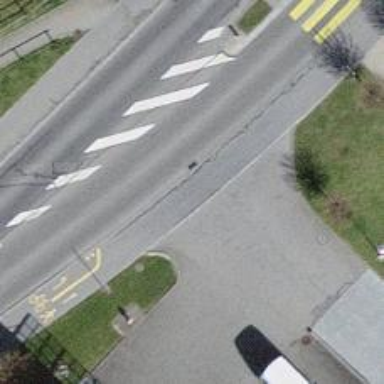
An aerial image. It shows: Sidewalk.